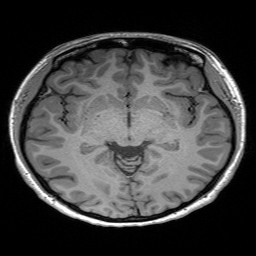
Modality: T1w
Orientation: coronal
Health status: healthy
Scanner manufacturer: siemens
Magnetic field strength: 3 T